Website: apple
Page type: address-validator
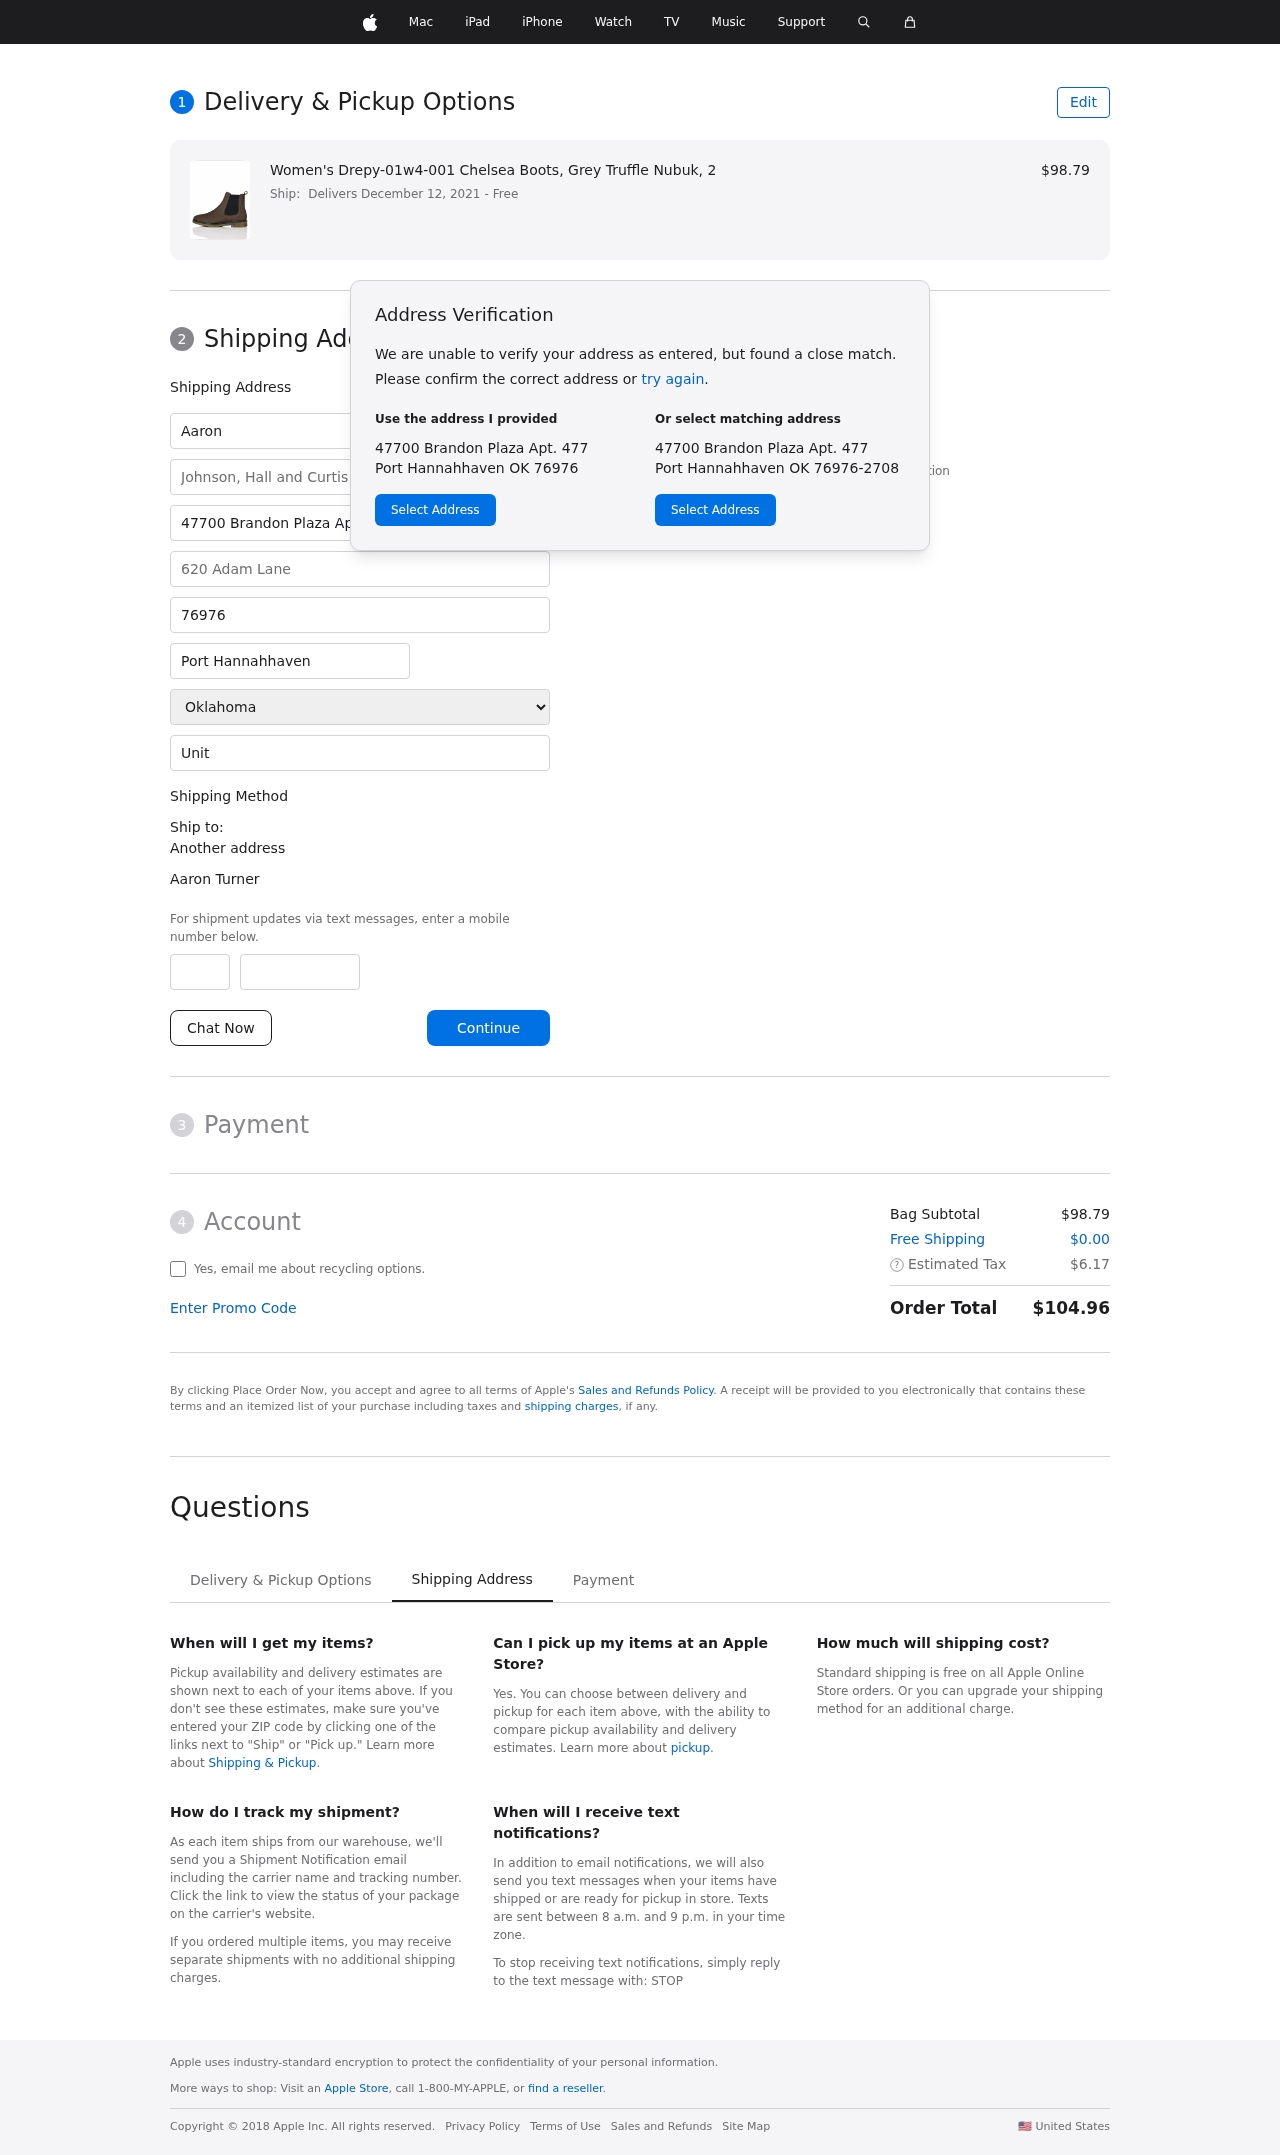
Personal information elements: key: PII_CITY
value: Port Hannahhaven
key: PII_COMPANY
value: Johnson, Hall and Curtis
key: PII_COUNTRY
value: United States
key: PII_FIRSTNAME
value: Aaron
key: PII_FULLNAME
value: Aaron Turner
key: PII_LASTNAME
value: Turner
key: PII_PHONE_AREA
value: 733
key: PII_PHONE_SUFFIX
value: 8158
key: PII_POSTCODE
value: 76976
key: PII_STATE
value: Oklahoma
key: PII_STREET
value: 47700 Brandon Plaza Apt. 477
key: PII_STREET2
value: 620 Adam Lane
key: PII_CITY_STATE_ZIP
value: Port Hannahhaven OK 76976
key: PII_STATE_ABBR
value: OK
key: PII_POSTCODE_FULL
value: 76976
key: PII_POSTCODE_NUMERIC
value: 76976
Product elements: key: PRODUCT1_NAME
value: Women's Drepy-01w4-001 Chelsea Boots, Grey Truffle Nubuk, 2
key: PRODUCT1_PRICE
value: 98.79
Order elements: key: ORDER_DELIVERY_DATE
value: Delivers December 12, 2021
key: ORDER_SUBTOTAL
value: $98.79
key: ORDER_SHIPPING_COST
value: $0.00
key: ORDER_TAX
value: $6.17
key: ORDER_TOTAL
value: $104.96